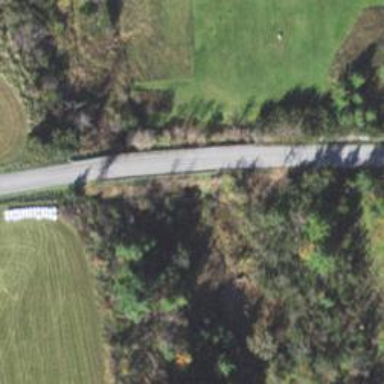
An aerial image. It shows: Culvert tunnel.